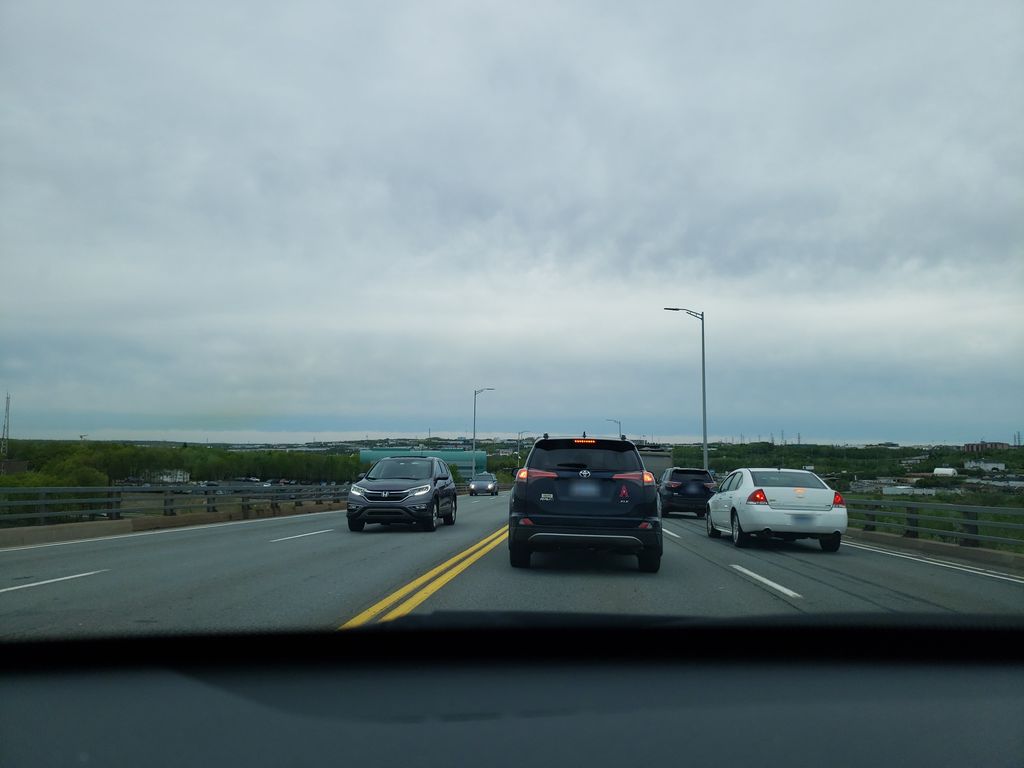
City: halifax